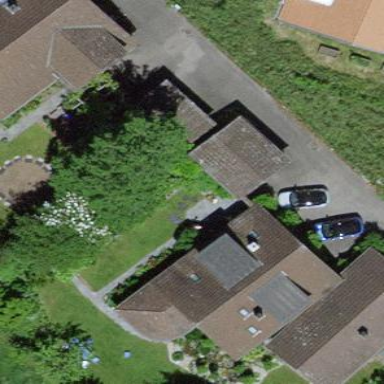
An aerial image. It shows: Gabled roof house.